【题型】选择题　【知识点】平面几何　【难度】easy
如图，在 $\triangle ABC$ 中，$BM:CM=2:3$，已知 $\triangle ABM$ 的面积为 $4$，则 $\triangle ABC$ 的面积为（ ）

A. 10 \quad B. 11 \quad C. 12
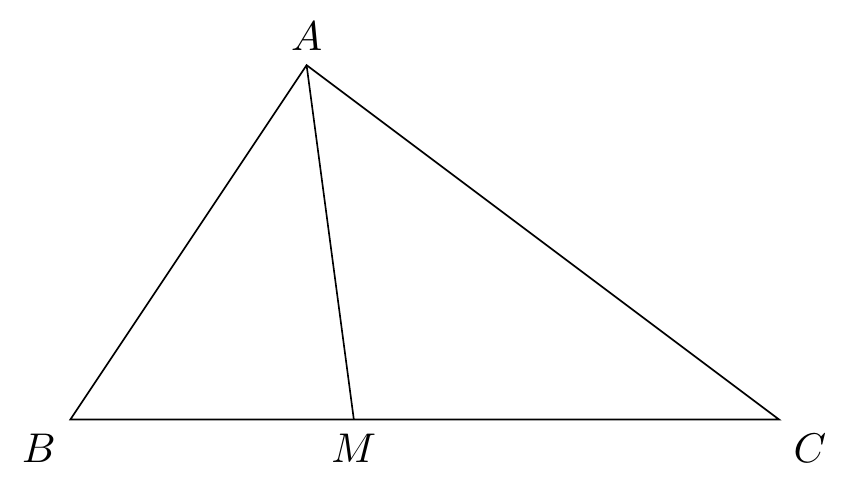
【解答】
解：过点 $A$ 作 $AE \perp BC$ 于点 $E$，

$\because \triangle ABM$ 的面积为 $4$，即 $S_{\triangle ABM} = 4$，

$\therefore \frac{1}{2} BM \cdot AE = 4$，

$\because BM:CM = 2:3$，

$\therefore BM = \frac{2}{3} CM$，

$\therefore 4 = \frac{1}{2} BM \cdot AE = \frac{1}{2} \times \frac{2}{3} CM \cdot AE = \frac{2}{3} \times \frac{1}{2} CM \cdot AE = \frac{2}{3} S_{\triangle AMC}$，

$\therefore S_{\triangle AMC} = 6$，

$\therefore S_{\triangle ABC} = S_{\triangle ABM} + S_{\triangle AMC} = 4 + 6 = 10$，

$\therefore \triangle ABC$ 的面积为 $10$。

故选：A。

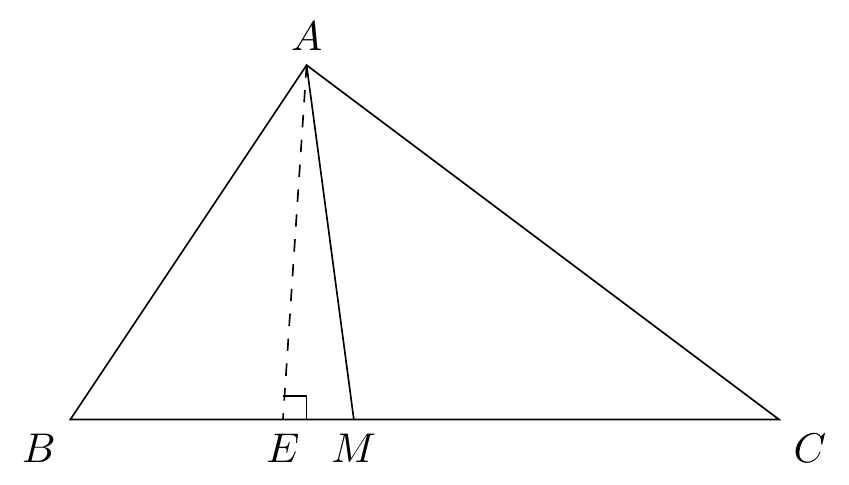